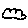
Label: cloud